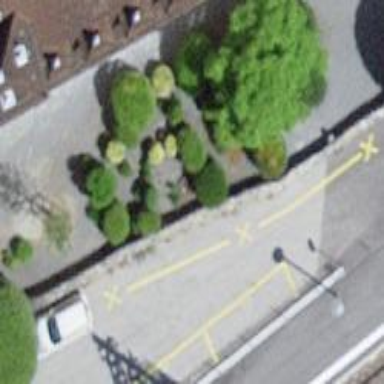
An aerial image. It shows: Retaining wall.